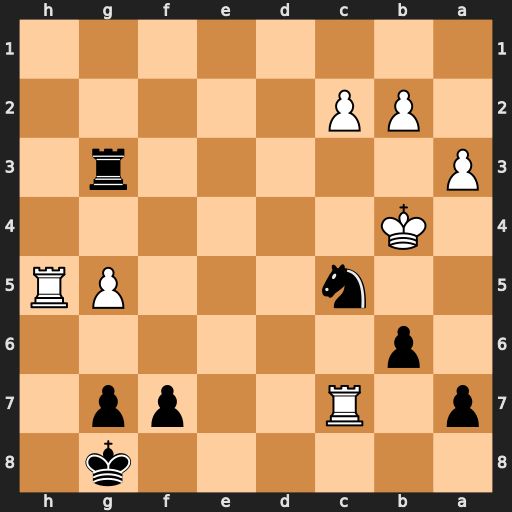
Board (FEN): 6k1/p1R2pp1/1p6/2n3PR/1K6/P5r1/1PP5/8
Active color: b
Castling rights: -
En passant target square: -
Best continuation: Na6+ Kb5 Nxc7+